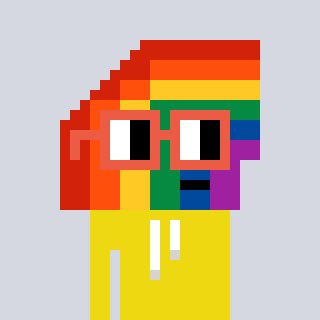
a pixel art character with square orange glasses, a rainbow-shaped head and a yellow-colored body on a cool background